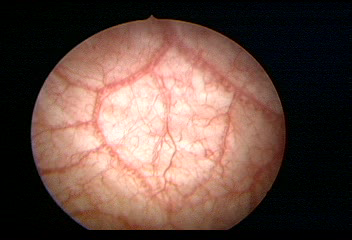
Modality: WLC
Class: Normal mucosa
Bladder cancer association: No